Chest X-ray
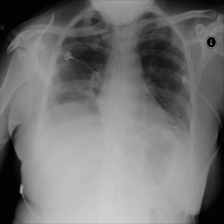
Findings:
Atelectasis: positive
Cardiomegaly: negative
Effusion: negative
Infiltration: negative
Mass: negative
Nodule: negative
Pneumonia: negative
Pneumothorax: negative
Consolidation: negative
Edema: negative
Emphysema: negative
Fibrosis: negative
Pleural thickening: negative
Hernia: negative